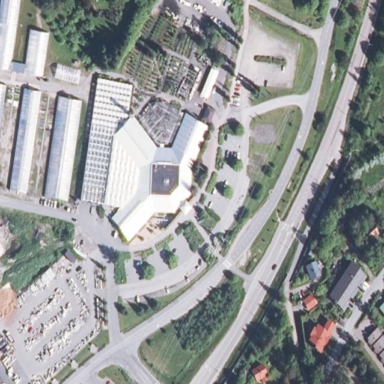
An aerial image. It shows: Garden centre housed in building.